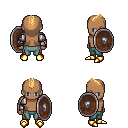
a pixel art fantasy rpg character, male body template, human, dark skin, steel arm armor, teal pants, light blonde short mohawk hairstyle, gold boots, shield, four views (front, back, left, right), 2x2 character sprite sheet, small pixel art, hard edges, no anti-aliasing